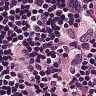
Metastatic tissue present: yes